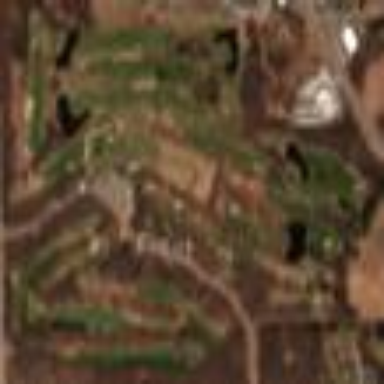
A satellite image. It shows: Golf course.